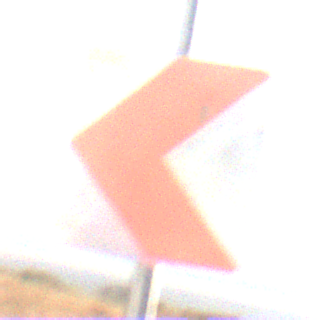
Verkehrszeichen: RichtungstafelnInKurvenKleinRechts
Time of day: MorningAfternoon
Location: Outdoor (Nature)
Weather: Clear
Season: NotSpecified
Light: Natural